Question: I am adding a subview programmatically and adding it to the main windows context view to cover up the entire context view like so:
'''
loadingView = [[LoadingView alloc] initWithFrame:[mainWindow.contentView frame]];
NSLog(@"%@", [mainWindow.contentView subviews]);
[mainWindow.contentView addSubview:loadingView];
NSLog(@"%@", [mainWindow.contentView subviews]);
[mainWindow makeFirstResponder:loadingView];
'''
The 'NSLog's' confirm that 'loadingView' is being added last in the 'contentView' subviews. I have also tried:
'''
loadingView = [[LoadingView alloc] initWithFrame:[mainWindow.contentView frame]];
[mainWindow.contentView addSubview:loadingView positioned:NSWindowAbove relativeTo:nil];
[mainWindow makeFirstResponder:loadingView];
'''
That didn't work either. For some reason the two tableviews (created in IB) at the bottom of the window are on top of the new view I've added. Here's a snapshot of the window, note that the red part is what should be on top with the progress bar and a few labels:

It's also worth noting that the view has it's alpha set to 0.9 which is why you can somewhat see behind it.
GW
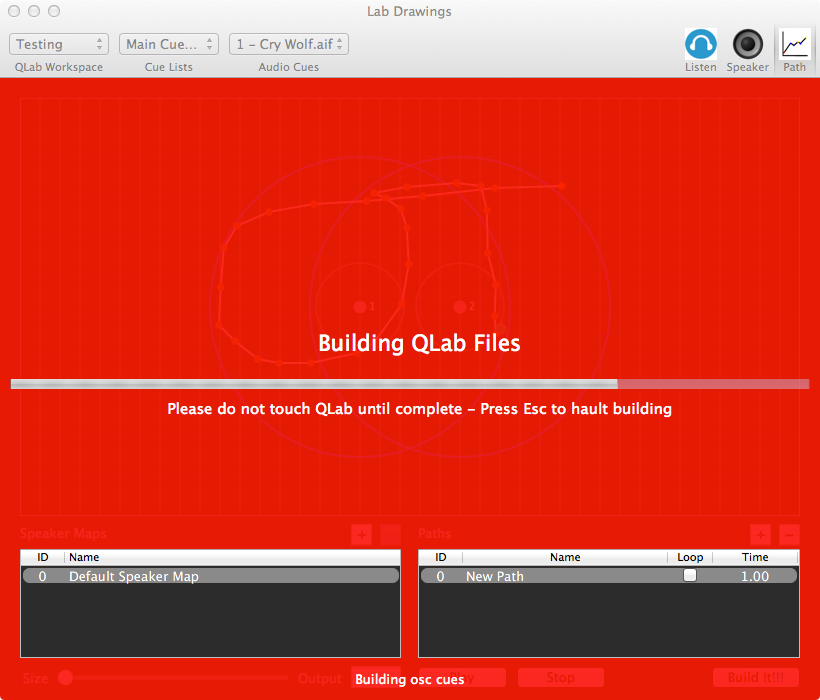
Answer: If you place one view above another, the objects in the previous view will be visible in above view. What you need do is remove previous views from window and then add a new subview.
Try using:
'''
//Create IBOutlet of your tableview in your .h file
IBOutlet NSTableView* yourTableView;
// Add this line where you are adding your subview to remove the tableview from superview.
[yourTableView removeFromSuperview];
// Then add your loading view as the subview
loadingView = [[LoadingView alloc] initWithFrame:[mainWindow.contentView frame]];
[mainWindow.contentView addSubview:loadingView];
'''
Then whenever your want your tableView back use:
'''
[window contentView]addSubview: yourTableView];
'''